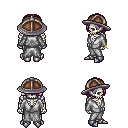
a pixel art fantasy rpg character, male body template, skeleton, white robe, white pants, pink bangs hairstyle, chain helm, bracelets, metal boots, four views (front, back, left, right), 2x2 character sprite sheet, small pixel art, hard edges, no anti-aliasing